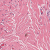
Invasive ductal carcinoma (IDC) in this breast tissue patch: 0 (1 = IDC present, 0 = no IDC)